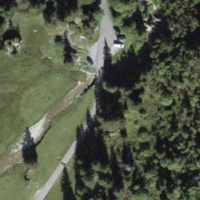
EUNIS habitat code: 45
Species observed at this site:
Dactylorhiza majalis